Question: I try to perform an easy task in an other backgroundthread, so the UI doesn't get blocked, but it still gets blocked. Did I forget anything?
'''
public partial class backgroundWorkerForm : Form
{
public backgroundWorkerForm()
{
InitializeComponent();
}
private void doWorkButton_Click(object sender, EventArgs e)
{
if (backgroundWorker.IsBusy != true)
{
// Start the asynchronous operation.
backgroundWorker.RunWorkerAsync();
}
}
private void backgroundWorker_DoWork(object sender, DoWorkEventArgs e)
{
//BackgroundWorker worker = sender as BackgroundWorker;
if (textBoxOutput.InvokeRequired)
{
textBoxOutput.Invoke(new MethodInvoker(delegate
{
for (int i = 0; i < 10000; i++)
{
textBoxOutput.AppendText(i + Environment.NewLine);
}
}));
}
}
}
'''
While the textBox gets filled, the UI is blocked:

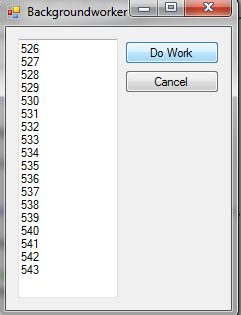
Answer: Your invocation code should be outside the loop. Everything in the invoked codeblock, will be executed on the UI thread, thus blocking it.
'''
private void backgroundWorker_DoWork(object sender, DoWorkEventArgs e)
{
//BackgroundWorker worker = sender as BackgroundWorker;
for (int i = 0; i < 10000; i++)
{
// do long-running task
//if (textBoxOutput.InvokeRequired)
//{
textBoxOutput.Invoke(new MethodInvoker(delegate
{
textBoxOutput.AppendText(i + Environment.NewLine);
}));
//}
}
}
'''